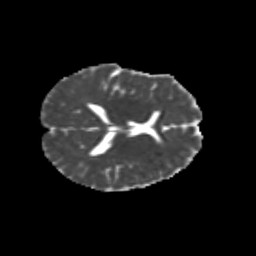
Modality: MD
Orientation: axial
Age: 11
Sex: male
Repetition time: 9.512 s
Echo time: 0.089 s